Question: I just want to clone and insert button in right handed-side of this cloned one.
my javascript looks like this:
'''
$('.frame .portlet').click(function (e) {
if ($(e.target).is(".portlet-content") || $(e.target).is(".portlet-header")) {
cancel: 'ui-icon-minusthick ui-icon-plusthick';
var $this = $(this), $error;
// for duplicate
if ($this.hasClass('added') && !$this.hasClass('newPortlet')) {
$error = $this.next('.clone-error');
if (!$error.length) {
$error = $('<span />', {
'class': 'clone-error',
html: '<div class="alert alert-warning" role="alert" style="width: 300px"> This question is already added!</div>'
}).insertAfter(this);
}
$error.stop().show().delay(800).hide(1);
} else if (!$this.hasClass('newPortlet')) {
$this.addClass('added').clone(document.getElementById(this.id)).addClass('newPortlet').("<button>hi</button>").appendTo('#creation .newFrame');
$msg = $('<span />', { html: '<div class="alert alert-success" role="alert" style="width: 300px"> This question is added to Add List!</div>' }).insertAfter(this);
$msg.stop().show().delay(800).hide(1);
count++;
add.html("<span id='newExam' class='badge' style='background-color: lightgreen; border-color: green'>" + count + "</span>");
}
}
});
'''
I want it to be like this:

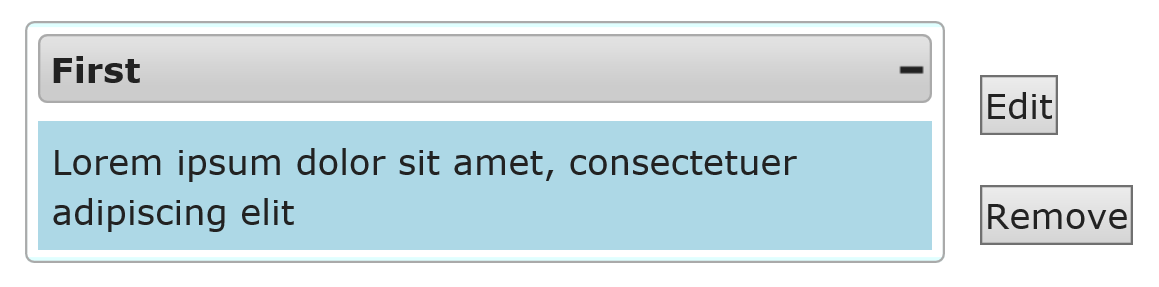
Answer: You can store a reference to the cloned object....then manipulate that object by appending to it.
Change:
'''
$this.addClass('added').clone(document.getElementById(this.id))
.addClass('newPortlet').appendTo('#creation .newFrame');
'''
To:
'''
// create clone object
var $clone = $this.addClass('added').clone(this);
// now can append to clone
$clone.append('<button>TEST</button>');
// then insert clone to dom
$clone.addClass('newPortlet').appendTo('#creation .newFrame');
'''
By creating the object as variable it makes it much easier to read and see various steps. I think your main issue was just having to many steps in a chain to make logic easy to follow
<URL>